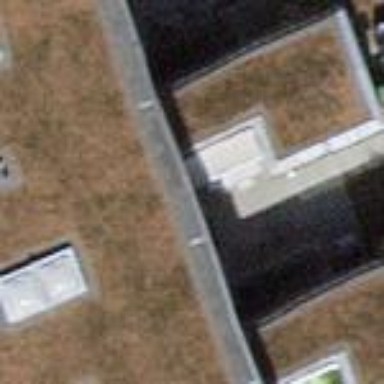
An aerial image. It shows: House with flat roof.